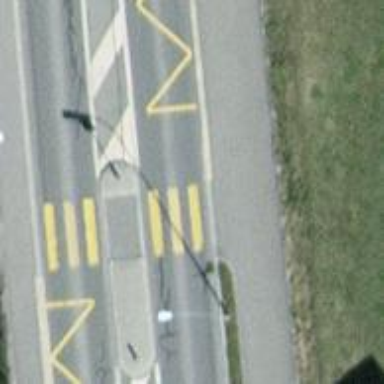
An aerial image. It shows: Uncontrolled crossing with pedestrian island.